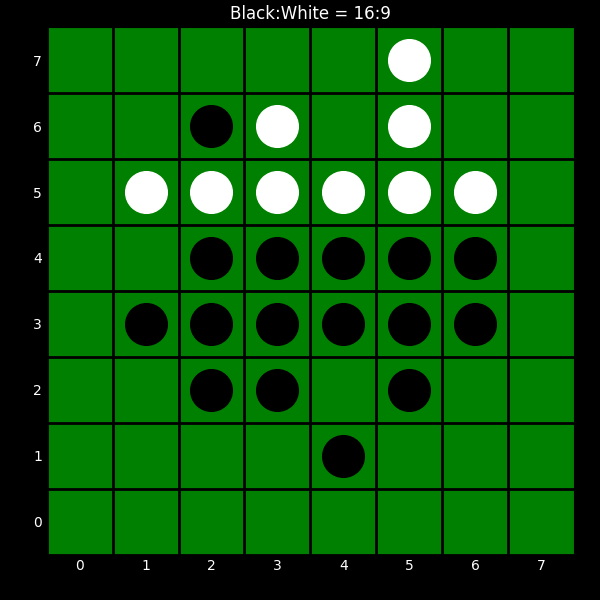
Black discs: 16
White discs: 9